Question: I have a 'UITableView' which looks like this image
.
When I swipe to delete the record, I can remove it perfectly okay from the array in which it is stored, but I am having difficulties in accessing it in Firebase to delete it there.
My Firebase database structure is as follows for the above screenshot:
'''
-KWc7RTuOe5PefiMM2tL
bodyPart: "Arms"
exerciseName: "Test 1 "
userId: "8rHmyTxdocTEvk1ERiiavjMUYyD3"
-KWcEbpw_f6kxcePY5cO
bodyPart: "Chest"
exerciseName: "Test 2 "
userId: "8rHmyTxdocTEvk1ERiiavjMUYyD3"
-KWcEdUN49QaJIVf0kwO
bodyPart: "Legs"
exerciseName: "Test 3 "
userId: "8rHmyTxdocTEvk1ERiiavjMUYyD3"
-KWcFrMSaLKQRxghGHyT
bodyPart: "Arms"
exerciseName: "Test 4"
userId: "8rHmyTxdocTEvk1ERiiavjMUYyD3"
'''
How can I access the autoId value which is set when it is created e.g "-KWc7RTuOe5PefiMM2tL" so I can remove that child node?
Or alternatively could I access the 'exerciseName' value depending on the 'UserId' that is logged in?
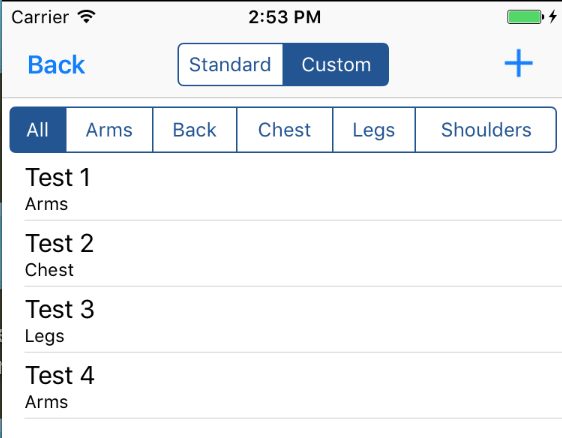
Answer: Following on from what MHDev has already answered:
'''
func tableView(_ tableView: UITableView, commit editingStyle: UITableViewCellEditingStyle, forRowAt indexPath: IndexPath) {
if editingStyle == .delete {
if let exerciseName = exercises[indexPath.row].exerciseName {
let ref = FIRDatabase.database().reference().child("userExercises")
ref.queryOrdered(byChild: "exerciseName").queryEqual(toValue: exerciseName).observe(.childAdded, with: { (snapshot) in
snapshot.ref.removeValue(completionBlock: { (error, reference) in
if error != nil {
print("There has been an error:\(error)")
}
})
})
}
exercises.remove(at: indexPath.row)
tableView.deleteRows(at: [indexPath], with: .left)
}
}
'''